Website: apple
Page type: customer-info-address
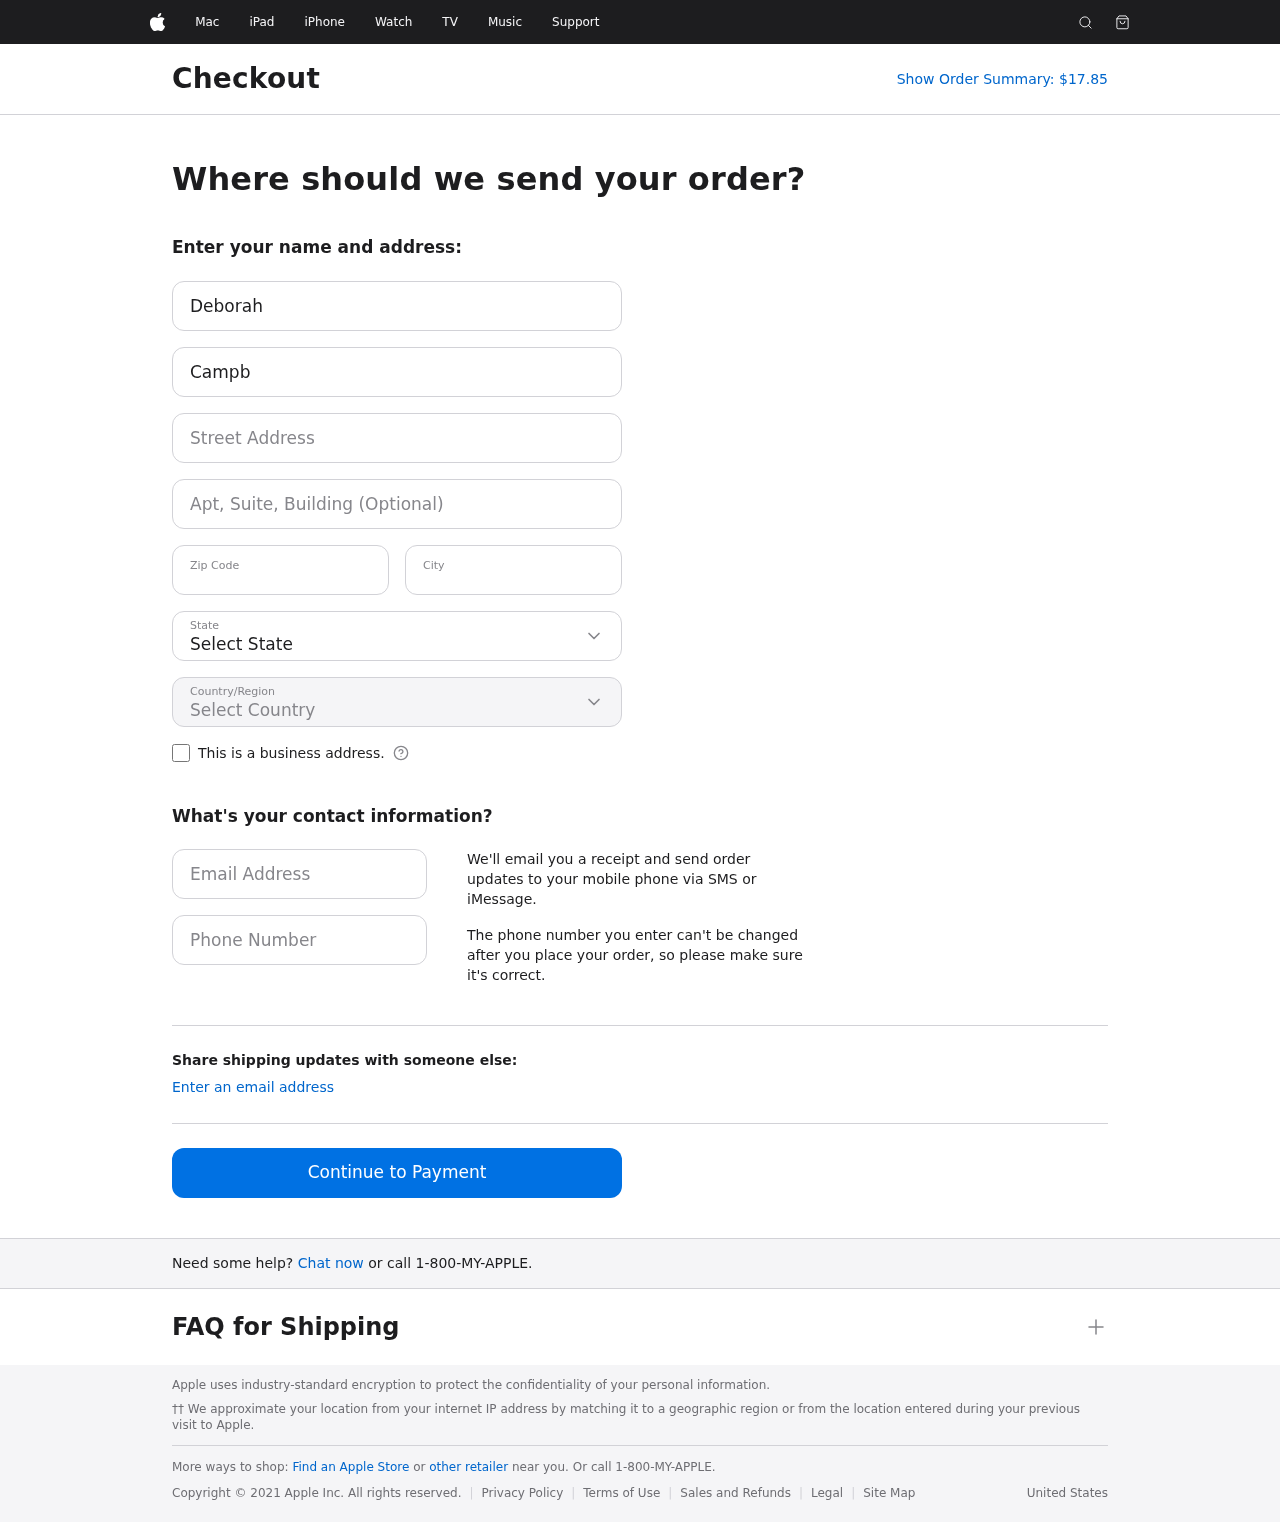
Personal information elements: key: PII_CITY
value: North Andre
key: PII_COUNTRY
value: United States
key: PII_EMAIL
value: dcampbell@gmail.com
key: PII_FIRSTNAME
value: Deborah
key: PII_LASTNAME
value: Campbell
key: PII_PHONE
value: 7734395206
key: PII_POSTCODE
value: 61726
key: PII_STATE
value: New Hampshire
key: PII_STREET
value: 449 Brianna Spring
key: PII_STREET2
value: Suite 726
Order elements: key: ORDER_TOTAL
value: Show Order Summary: $17.85